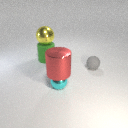
small cyan metal sphere in front of small gray rubber sphere